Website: crate-barrel
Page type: payment
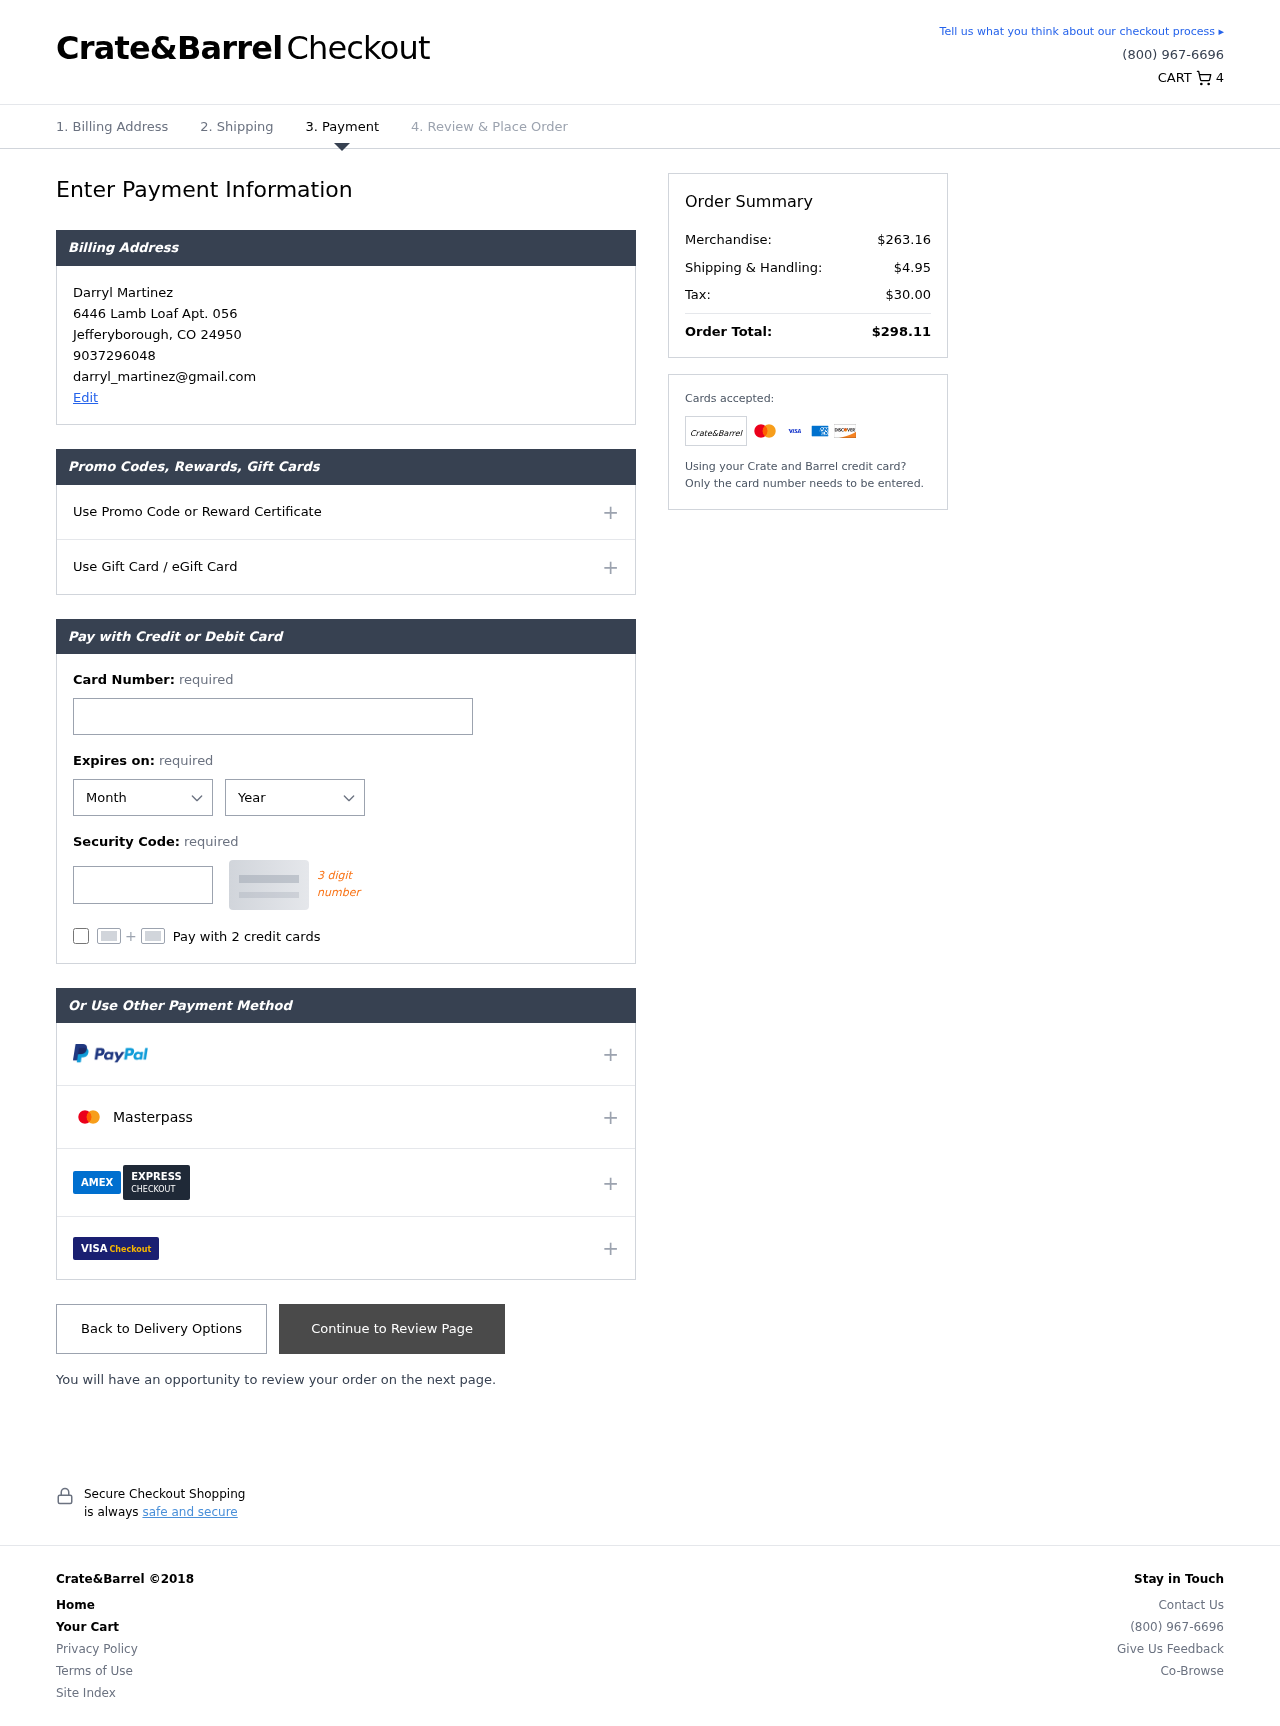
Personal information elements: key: PII_CARD_CVV
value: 877
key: PII_CARD_EXPIRY_MONTH
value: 08
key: PII_CARD_EXPIRY_YEAR
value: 28
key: PII_CARD_NUMBER
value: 4014 3514 6560 3242
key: PII_CITY
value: Jefferyborough
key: PII_EMAIL
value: darryl_martinez@gmail.com
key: PII_FULLNAME
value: Darryl Martinez
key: PII_PHONE
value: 9037296048
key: PII_POSTCODE
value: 24950
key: PII_STATE_ABBR
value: CO
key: PII_STREET
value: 6446 Lamb Loaf Apt. 056
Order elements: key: ORDER_NUM_ITEMS
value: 4
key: ORDER_SUBTOTAL
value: $263.16
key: ORDER_SHIPPING_COST
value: $4.95
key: ORDER_TAX
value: $30.00
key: ORDER_TOTAL
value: $298.11